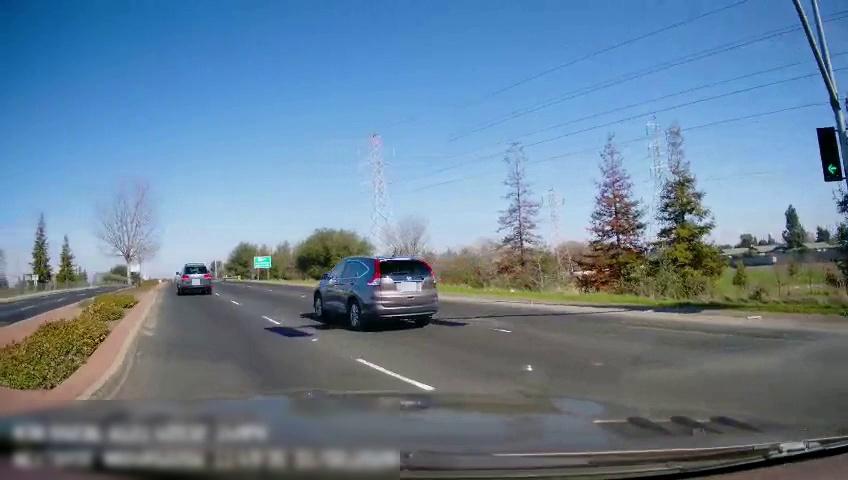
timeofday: Day
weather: Sunny
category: Drivable Space
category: Drivable Space
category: Vehicles | SUV
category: Vehicles | SUV
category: Lanes | Current Lane
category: Lanes | Alternate Lane
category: Lanes | Opposite Lane
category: Traffic | Lights
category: Traffic | Signs